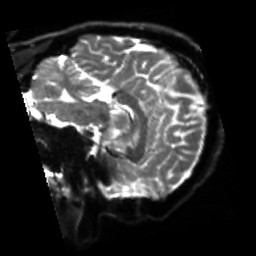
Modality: sbref
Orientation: sagittal
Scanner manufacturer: siemens
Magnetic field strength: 3 T
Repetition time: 4 s
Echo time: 0.0594 s